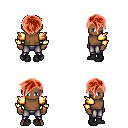
a pixel art fantasy rpg character, male body template, human, dark skin, gold arm armor, metal pants, red pixie cut hairstyle, black shoes, four views (front, back, left, right), 2x2 character sprite sheet, small pixel art, hard edges, no anti-aliasing